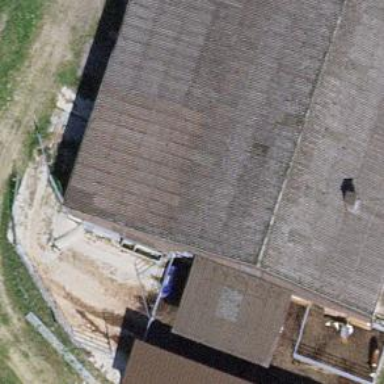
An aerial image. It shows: Farm building.